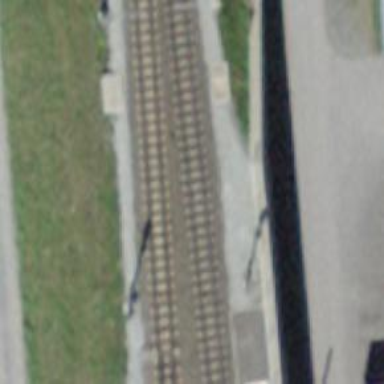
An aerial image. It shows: Railway signal.